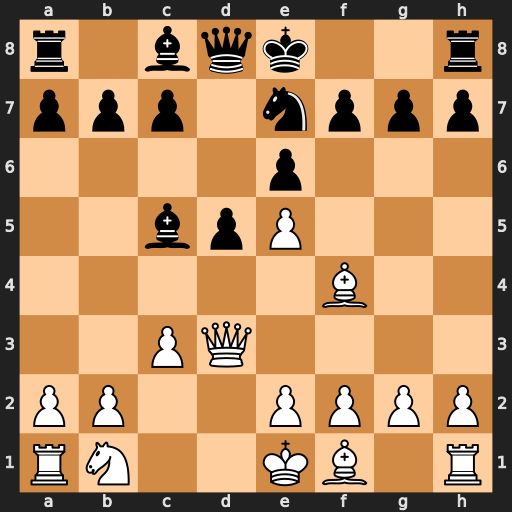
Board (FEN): r1bqk2r/ppp1nppp/4p3/2bpP3/5B2/2PQ4/PP2PPPP/RN2KB1R
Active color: w
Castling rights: KQkq
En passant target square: -
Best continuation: Qb5+ Qd7 Qxc5